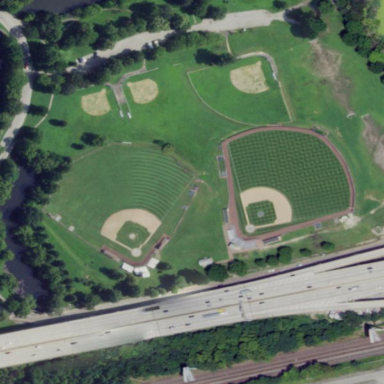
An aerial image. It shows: Baseball pitch for leisure and sports activities.